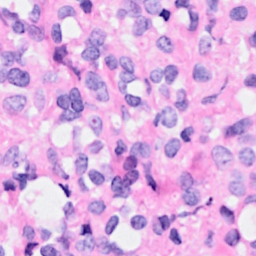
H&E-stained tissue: Breast